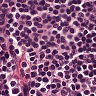
Metastatic tissue present: no